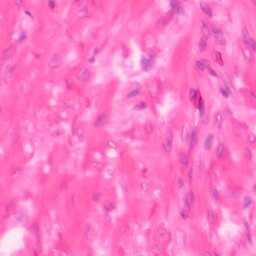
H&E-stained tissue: Colon